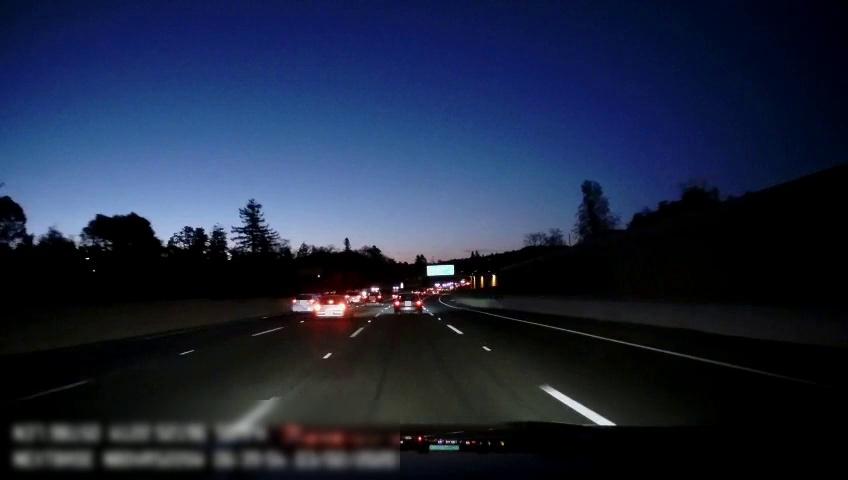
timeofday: Night
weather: Other
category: Drivable Space
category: Vehicles | Car
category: Vehicles | SUV
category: Vehicles | SUV
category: Vehicles | Car
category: Vehicles | Car
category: Lanes | Alternate Lane
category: Lanes | Alternate Lane
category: Lanes | Current Lane
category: Lanes | Current Lane
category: Lanes | Alternate Lane
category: Traffic | Signs